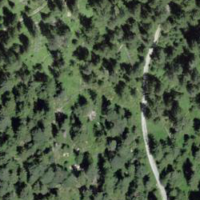
EUNIS habitat code: 43
Species observed at this site:
Neottia ovata
Cephalanthera rubra